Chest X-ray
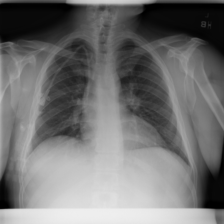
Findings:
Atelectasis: positive
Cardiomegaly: negative
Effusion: negative
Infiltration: positive
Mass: negative
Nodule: negative
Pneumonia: negative
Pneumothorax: negative
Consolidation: negative
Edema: negative
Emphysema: negative
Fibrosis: negative
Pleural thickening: negative
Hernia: negative